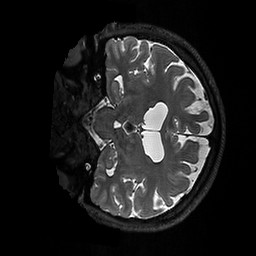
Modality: T2w
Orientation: coronal
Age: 25
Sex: female
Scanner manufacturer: ge
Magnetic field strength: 3 T
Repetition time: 3.202 s
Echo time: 0.06629 s